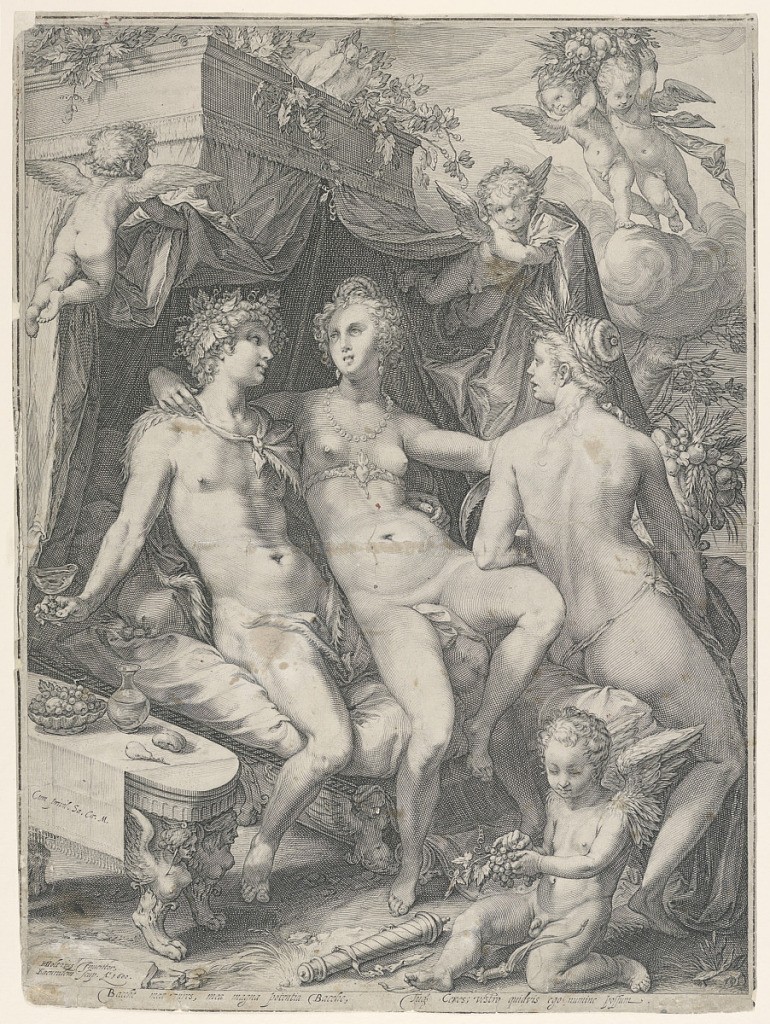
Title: Bacchus, Venus, and Ceres
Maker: Hendrik Goltzius, Netherlandish, 1558 – 1617
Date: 1600
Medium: Engraving on paper
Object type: Print
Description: Venus is shown seated between Bacchus and Ceres before a tent. Cupid in the foreground.